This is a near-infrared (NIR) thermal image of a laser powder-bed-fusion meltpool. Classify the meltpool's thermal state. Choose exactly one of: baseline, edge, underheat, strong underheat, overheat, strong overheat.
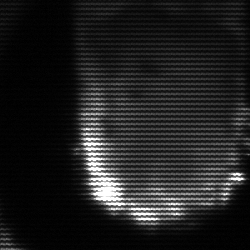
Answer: baseline